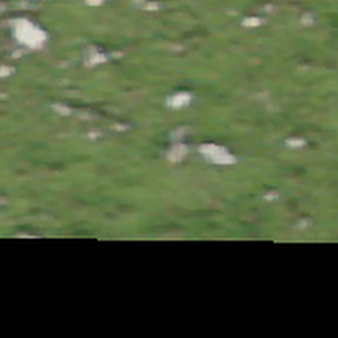
Label: other